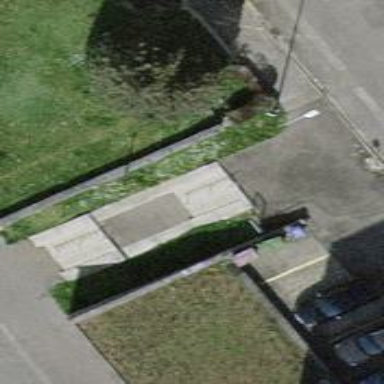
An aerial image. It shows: Concrete steps with ramp.